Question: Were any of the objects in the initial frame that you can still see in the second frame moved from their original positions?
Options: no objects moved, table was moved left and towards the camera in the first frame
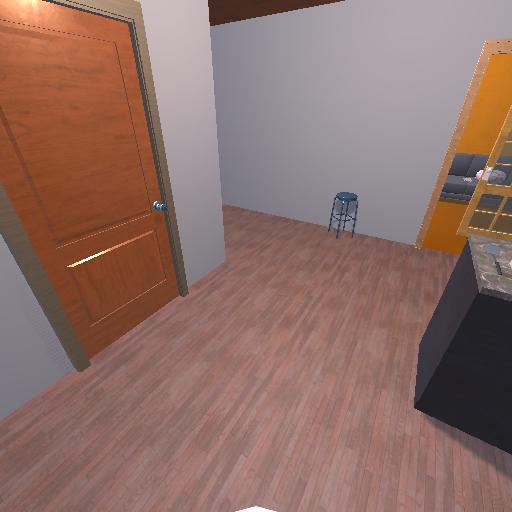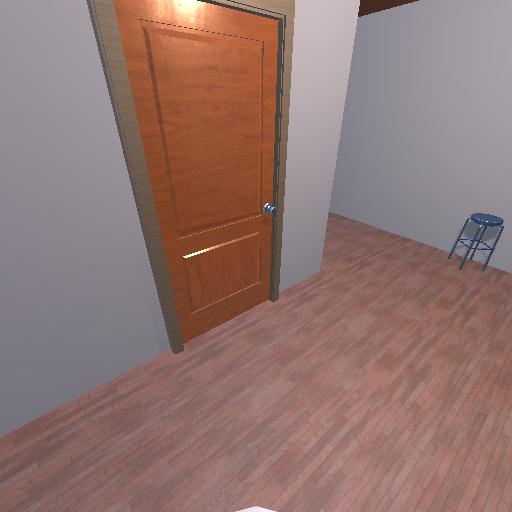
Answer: no objects moved